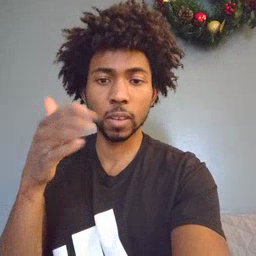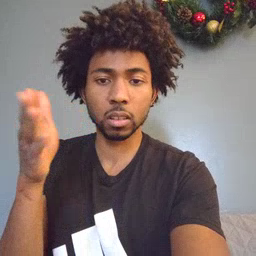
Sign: flag